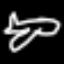
Label: airplane